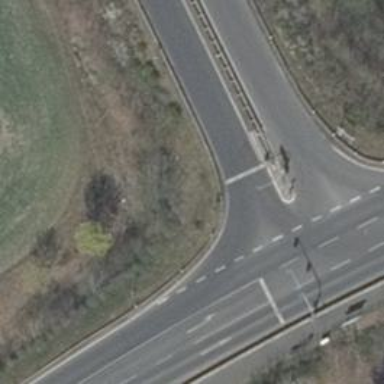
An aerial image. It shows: Road with traffic signals.